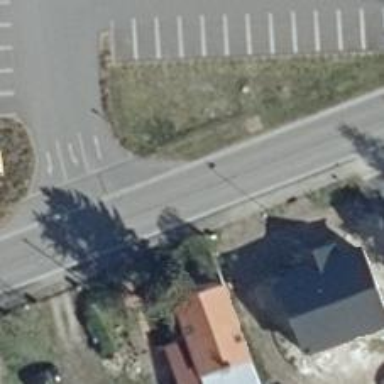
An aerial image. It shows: Secondary road with asphalt surface and sidewalk on the left.